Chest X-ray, PA view. Patient: 56 years old, sex F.
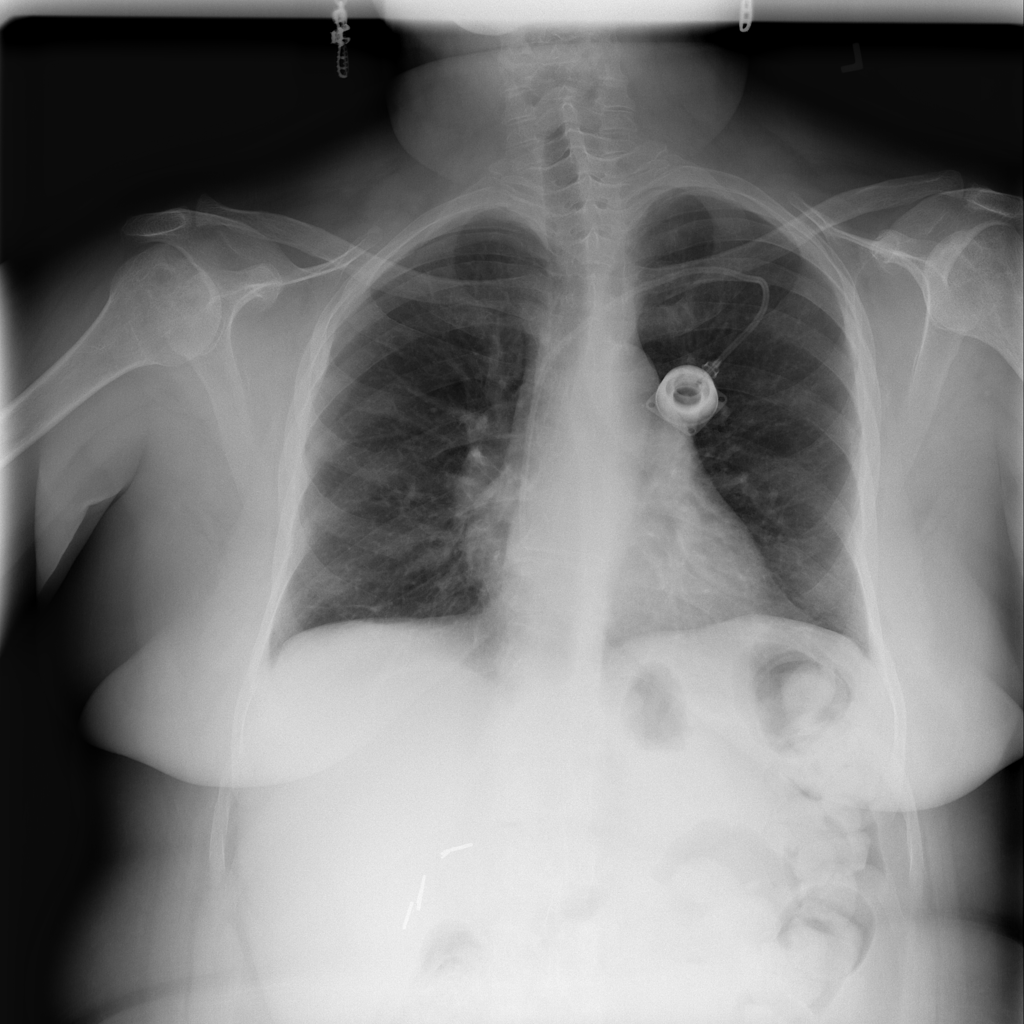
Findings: Effusion